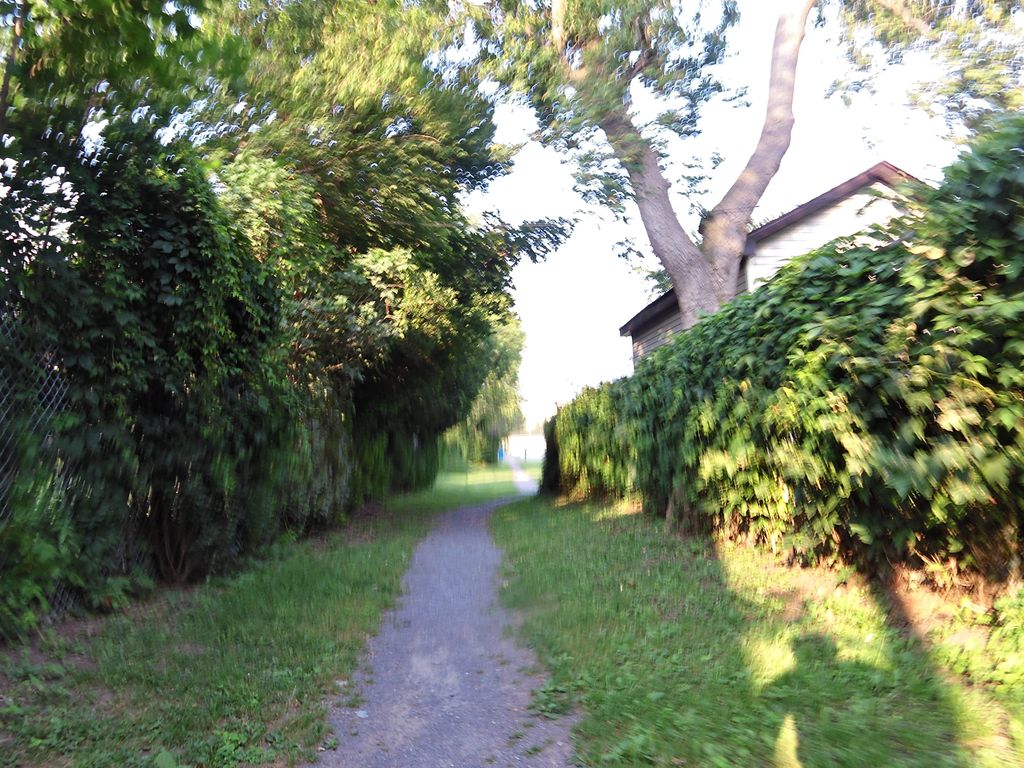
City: ottawa-gatineau